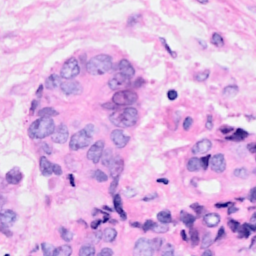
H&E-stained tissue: Breast